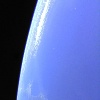
Label: water